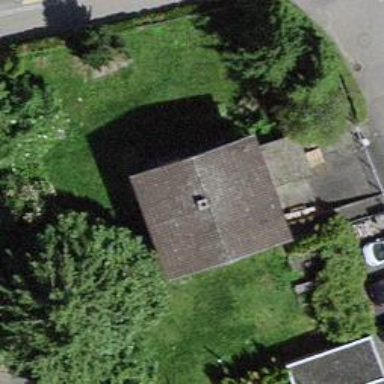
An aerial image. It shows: Detached building.